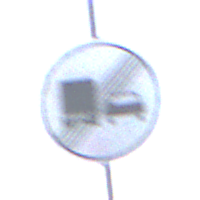
Verkehrszeichen: EndeUeberholverbotKraftfahrzeuge
Umgebung: Outdoor, Nature
Tageszeit: SunriseSunset
Wetter: PartlyCloudy
Licht: Natural
Jahreszeit: NotSpecified
Kontrast: HighContrast